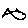
Label: fish